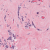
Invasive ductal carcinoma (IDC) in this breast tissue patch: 1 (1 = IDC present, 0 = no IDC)